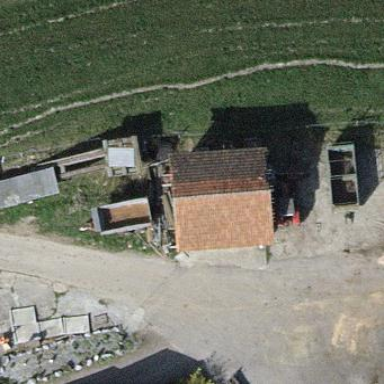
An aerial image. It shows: Shed.